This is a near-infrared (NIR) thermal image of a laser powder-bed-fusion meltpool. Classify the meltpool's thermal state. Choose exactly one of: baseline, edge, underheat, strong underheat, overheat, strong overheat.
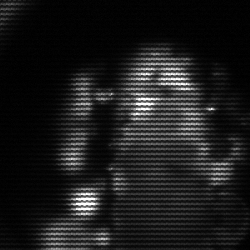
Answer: strong underheat